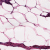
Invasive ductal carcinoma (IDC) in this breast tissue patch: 1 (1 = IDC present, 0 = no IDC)